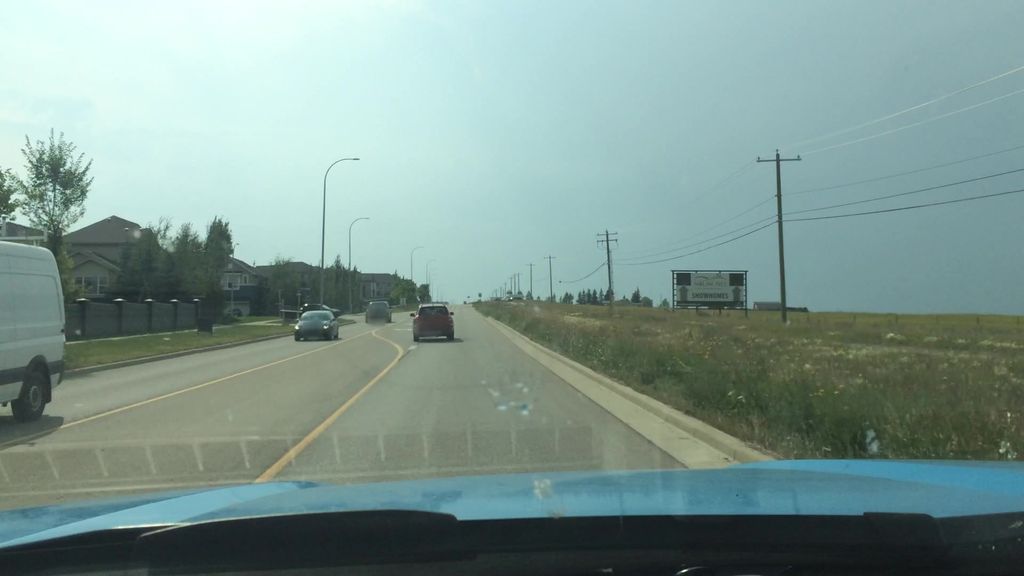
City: calgary